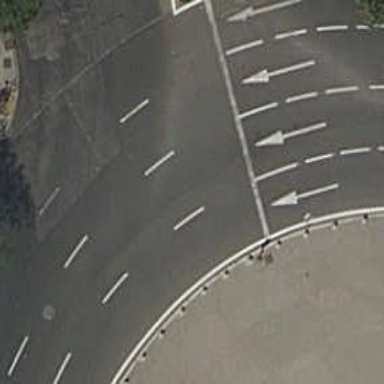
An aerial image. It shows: Road with traffic signals.